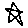
Label: star